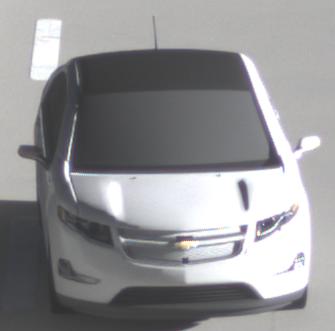
Make: Chevrolet
Model: Volt
Detailed model: Volt
Model produced from: 2011/11
Model produced until: 2014/08
Doors: 5
Color: white
Road condition: dry road
Daytime: morning or afternoon
Contrast: high contrast